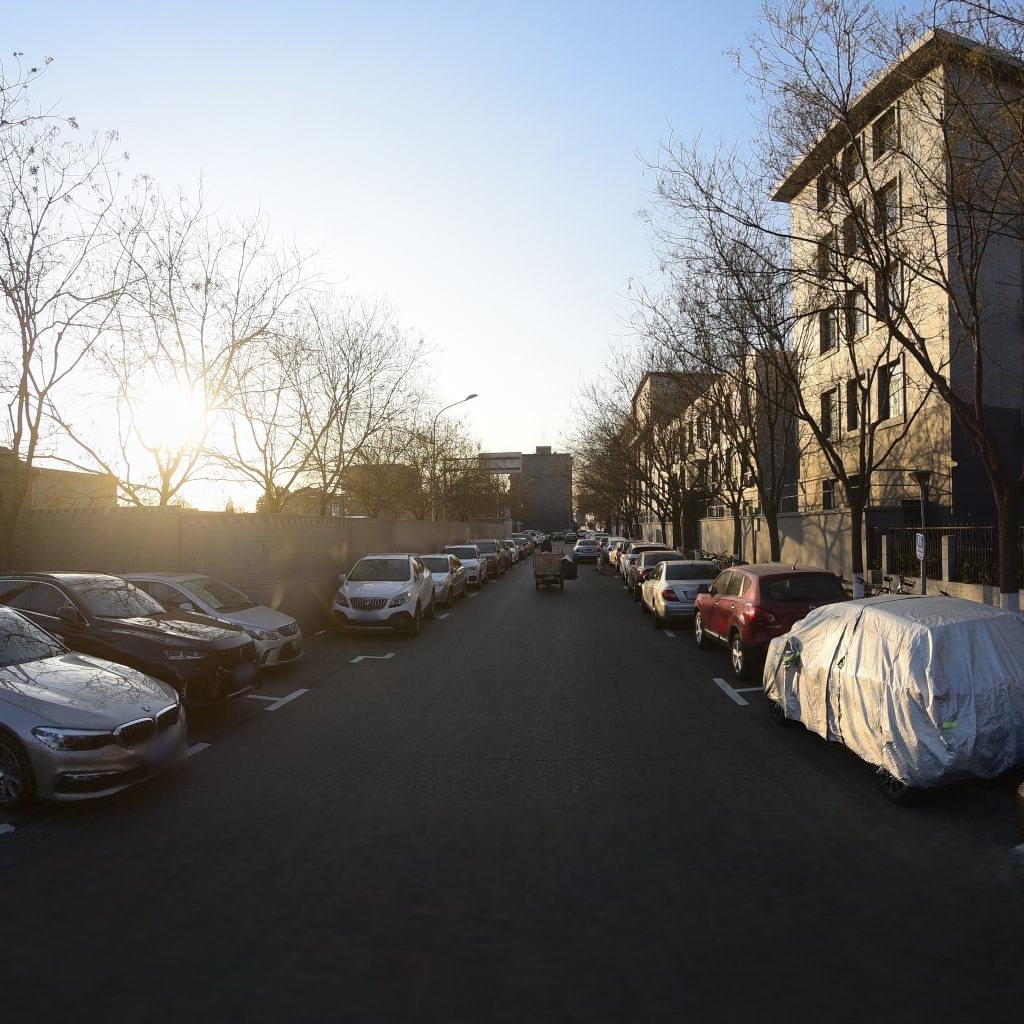
Region: Dongcheng
Road damage annotations: transverse crack